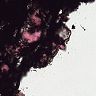
Metastatic tissue present: no